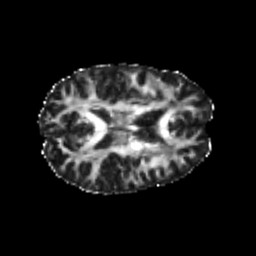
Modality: FA
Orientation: axial
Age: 24
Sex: female
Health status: healthy
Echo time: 0.074 s